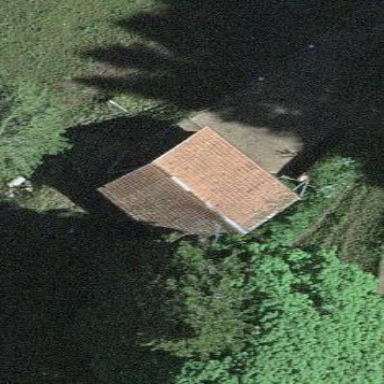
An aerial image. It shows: Cabin.